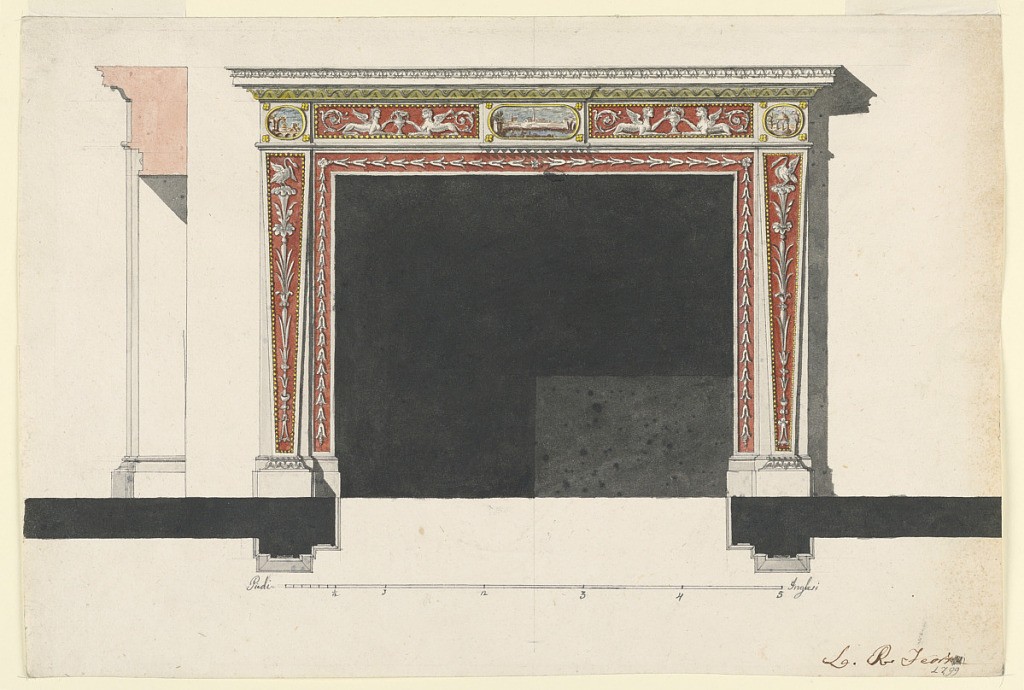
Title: Design for a Chimneypiece
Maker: Luigi Righetti, Italian, 1780 - 1819
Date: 1799
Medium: Pen and black ink, brush and watercolor, graphite on paper
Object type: Drawing
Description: Horizontal rectangle. Design for a chimney piece intended to be executed in marble with mosaics and bronze appliques. Laterally are two pillar stripes on either side, that in front having the shape of a terminus. It is framed by a moulding, as is the border which frames the opening on three sides. The terminus is decorated with a plant candelabrum with a swan on top, the border by garlands of calyces. The ornaments are white upon red ground. Above the termini and in the middle of the frieze are framed mosaics, representing landscapes. The two panels in between are decorated with a pair of sphinxes crouching symmetrically beside a vase. Their tails end with acanthus spirals. At left is the section, below is the plan, the scale, and an inscription.